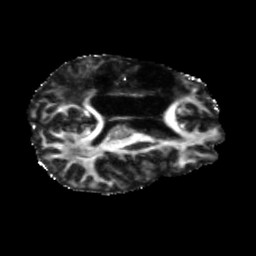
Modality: FA
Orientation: axial
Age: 46
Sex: male
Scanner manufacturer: siemens
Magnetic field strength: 3 T
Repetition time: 5.47 s
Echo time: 0.0854 s